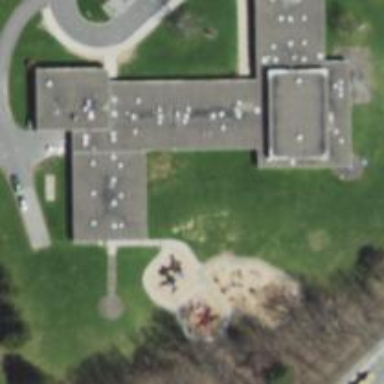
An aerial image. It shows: School.